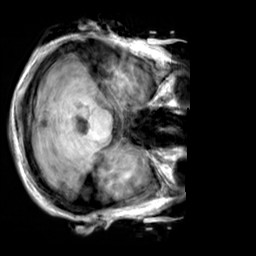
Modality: T1w
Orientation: axial
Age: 26
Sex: male
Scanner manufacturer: siemens
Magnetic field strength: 3 T
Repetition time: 2.3 s
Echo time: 0.00303 s